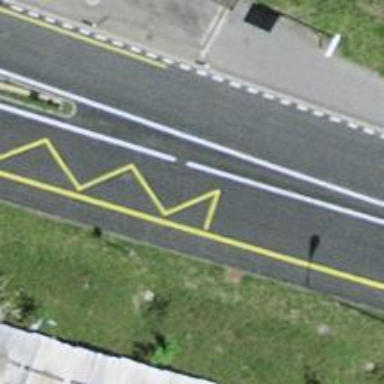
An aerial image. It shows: Bus stop with stop position for public transport.